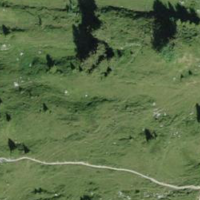
EUNIS habitat code: 45
Species observed at this site:
Prunella vulgaris